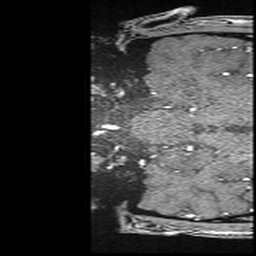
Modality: angio
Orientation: coronal
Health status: ill
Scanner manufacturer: siemens
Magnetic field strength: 3 T
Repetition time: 0.021 s
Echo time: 0.00343 s